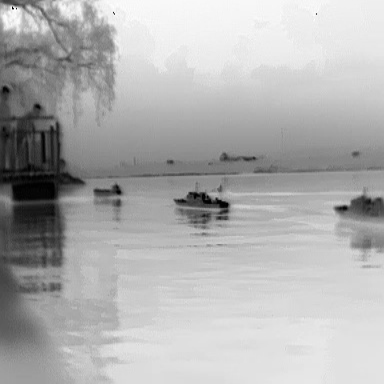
There are three objects shown in the infrared image, including two warships, and a liner.